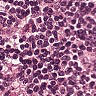
Metastatic tissue present: no